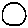
Label: moon